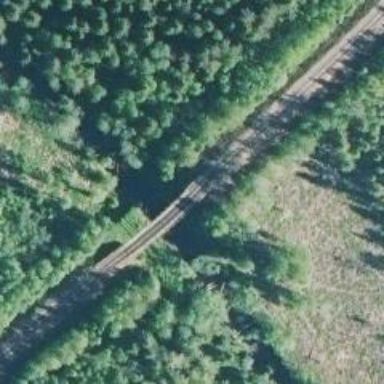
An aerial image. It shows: Bridge over railway track of class A.